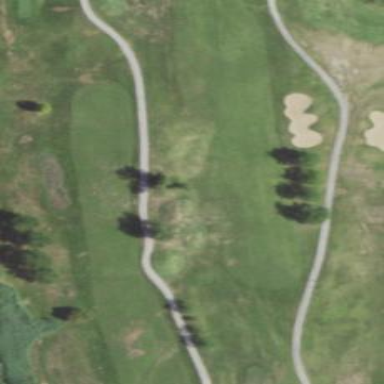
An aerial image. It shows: Well-maintained golf fairway within grassy area designated for the sport of golf.